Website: home-depot
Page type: customer-info-address
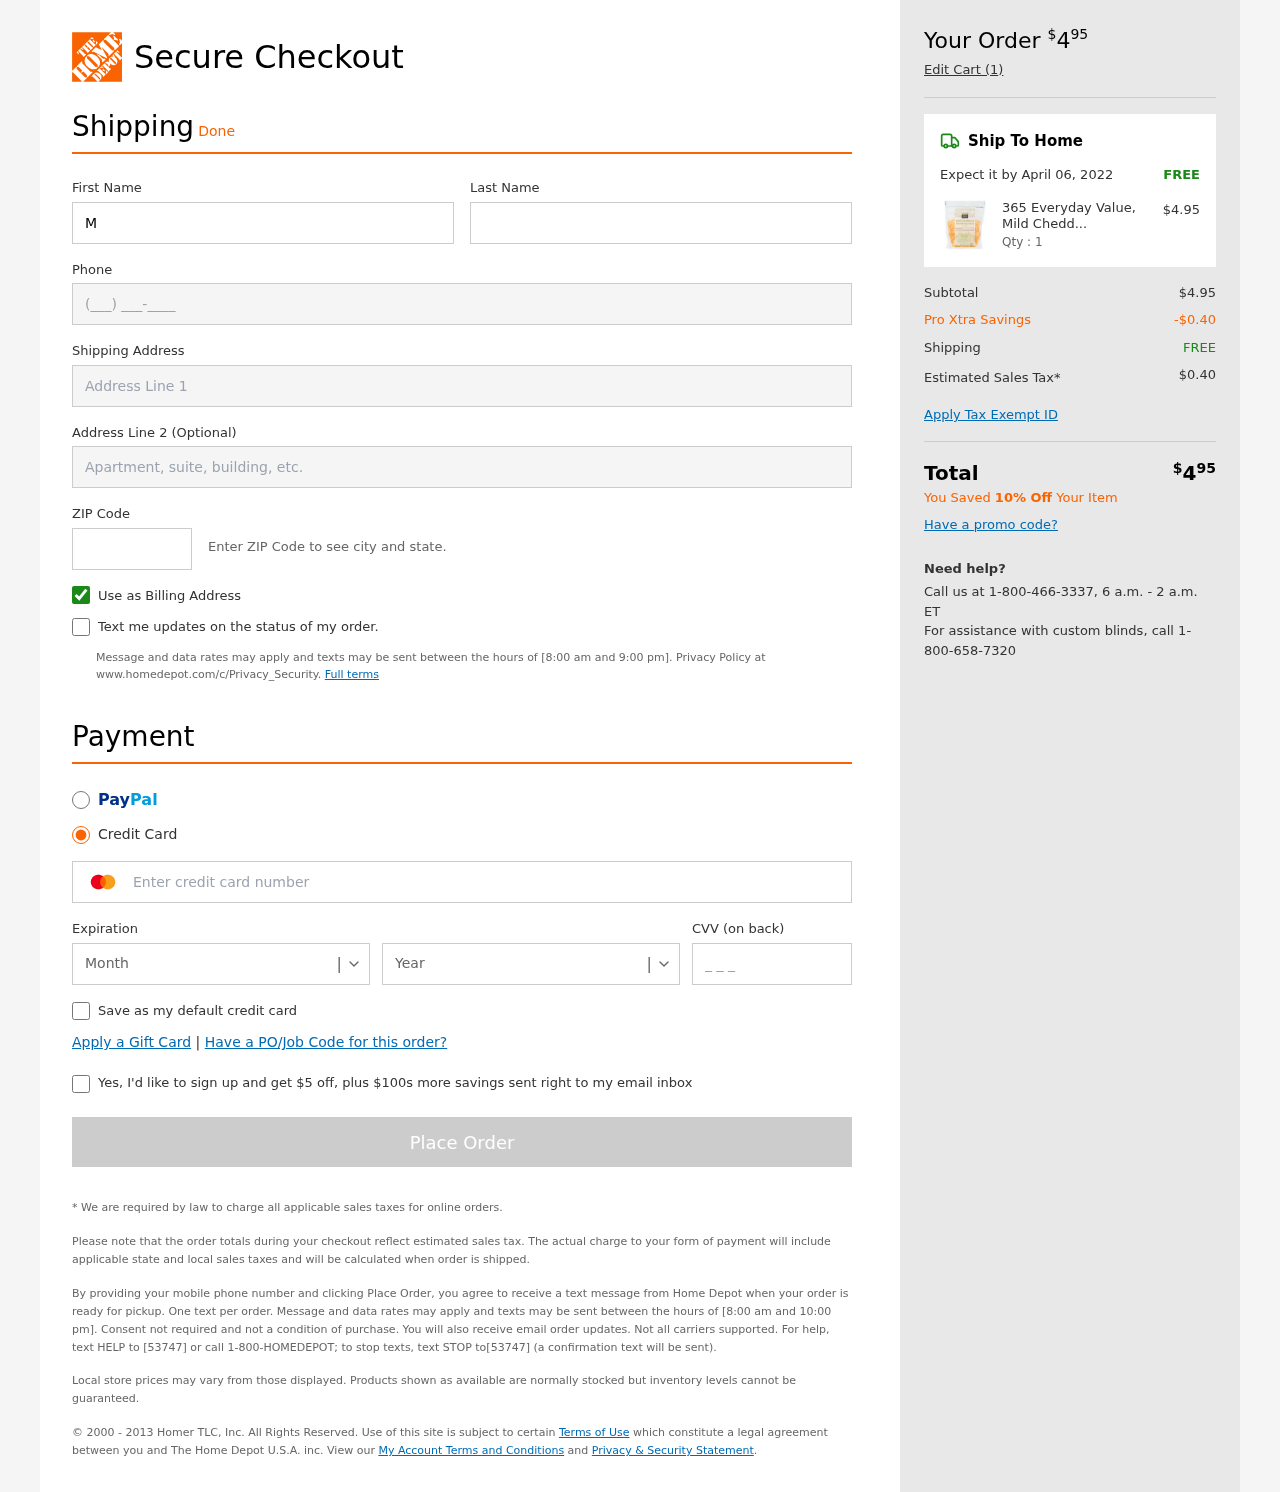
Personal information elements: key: PII_CARD_CVV
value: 657
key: PII_CARD_EXPIRY_MONTH
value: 11
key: PII_CARD_EXPIRY_YEAR
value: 29
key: PII_CARD_NUMBER
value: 2603 9707 0395 7655
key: PII_FIRSTNAME
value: Marie
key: PII_LASTNAME
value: Liu
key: PII_PHONE
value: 2534783497
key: PII_POSTCODE
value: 32708
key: PII_STREET
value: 21224 Anna Vista
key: PII_STREET2
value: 4002 Gonzalez Skyway Suite 422
Product elements: key: PRODUCT1_NAME
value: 365 Everyday Value, Mild Cheddar & Monterey Jack Cheese, Shredded, 12 oz
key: PRODUCT1_PRICE
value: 4.95
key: PRODUCT1_QUANTITY
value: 1
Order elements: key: ORDER_TOTAL
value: $495
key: ORDER_NUM_ITEMS
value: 1
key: ORDER_DELIVERY_DATE
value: April 06, 2022
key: ORDER_SHIPPING_COST
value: FREE
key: ORDER_SUBTOTAL
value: $4.95
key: ORDER_DISCOUNT
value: -$0.40
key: ORDER_SHIPPING_COST2
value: FREE
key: ORDER_TAX
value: $0.40
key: ORDER_TOTAL2
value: $495
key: ORDER_SAVINGS_MESSAGE
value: You Saved 10% Off Your Item